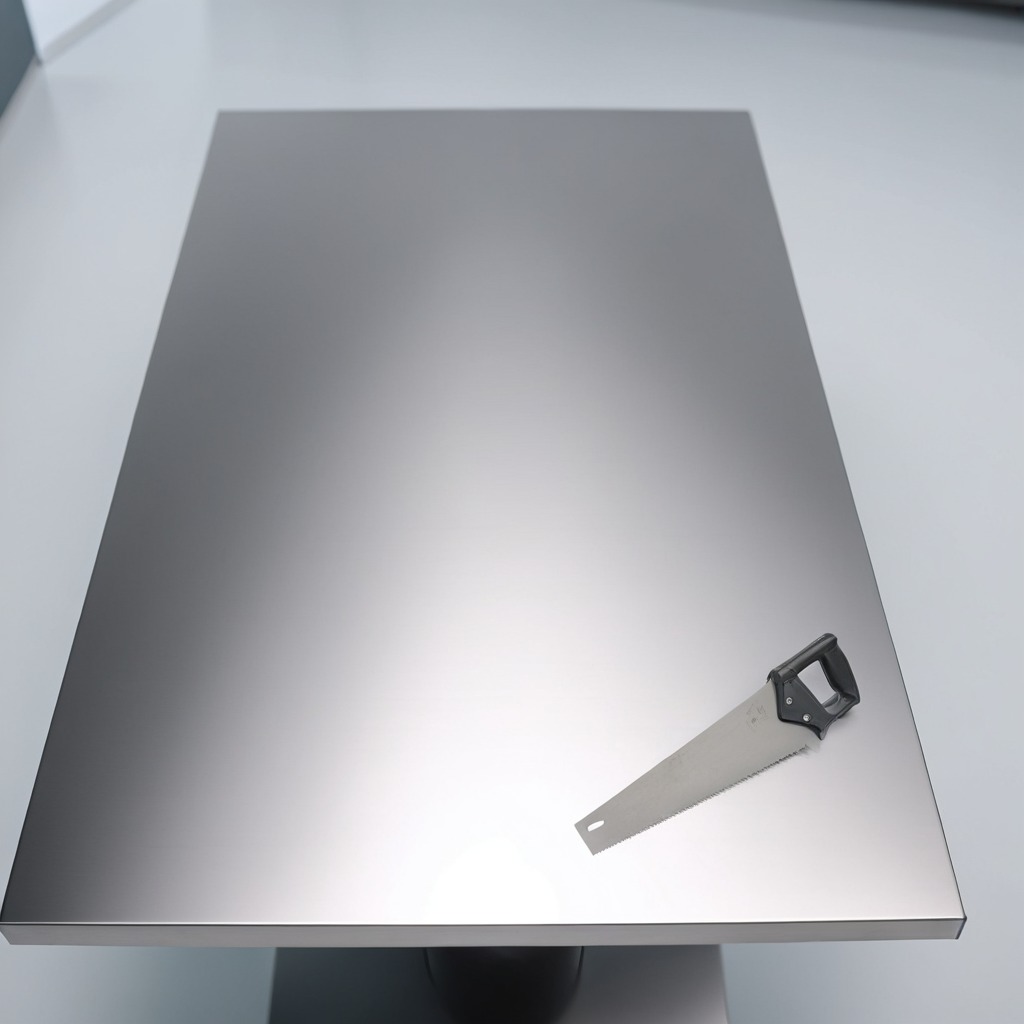
A metal saw is lying on a stainless steel table in a high-end prototyping lab.